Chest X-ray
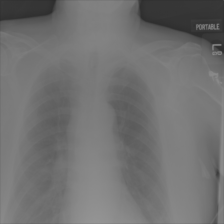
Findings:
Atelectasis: negative
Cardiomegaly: negative
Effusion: negative
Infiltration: negative
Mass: negative
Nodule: negative
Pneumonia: negative
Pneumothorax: negative
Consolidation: negative
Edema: negative
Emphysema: negative
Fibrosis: negative
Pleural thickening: negative
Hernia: negative